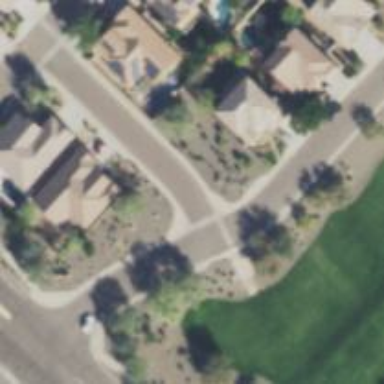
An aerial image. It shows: Asphalt road in residential area.